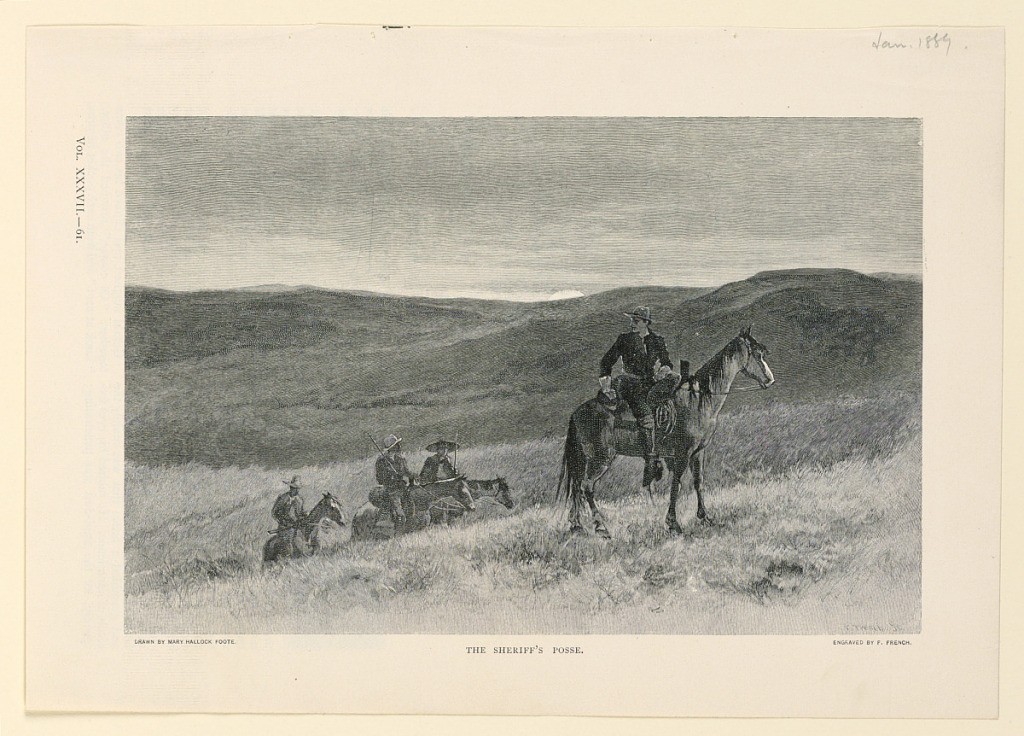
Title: The Sheriff's Posse, Illustration for Century Magazine (XXXVII, No. 3, January 1889, p. 449)
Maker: Mary A. Hallock Foote, American, 1847–1938
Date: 1889
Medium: Wood-engraving in black ink on paper
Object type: Print
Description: Four armed men on horseback, moving toward the right. Mountainous landscape in distance.